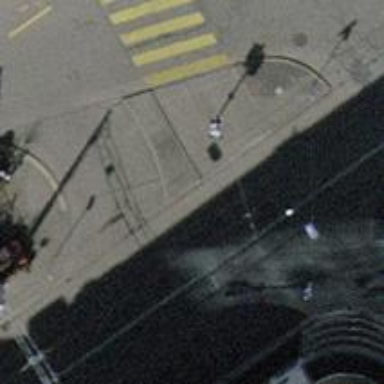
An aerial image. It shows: Tram crossing on the railway.